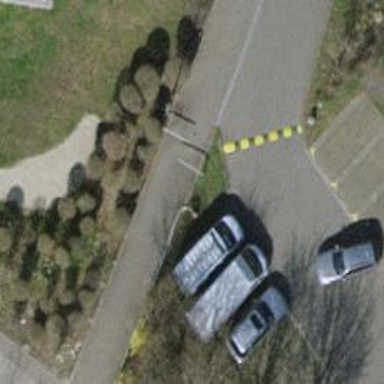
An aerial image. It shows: Cycle barrier.